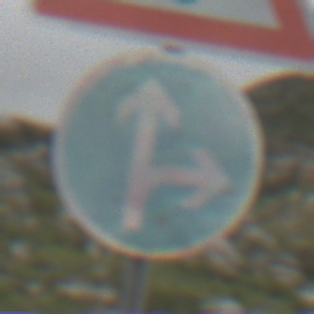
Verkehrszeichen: VorgeschriebeneFahrtrichtungGeradeausOderRechts
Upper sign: Lichtzeichenanlage
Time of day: Midday
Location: Outdoor (Nature)
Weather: Overcast
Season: NotSpecified
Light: Natural